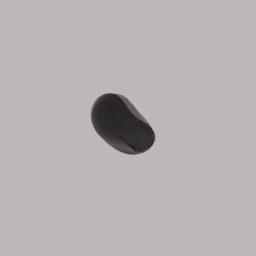
Label: electronics